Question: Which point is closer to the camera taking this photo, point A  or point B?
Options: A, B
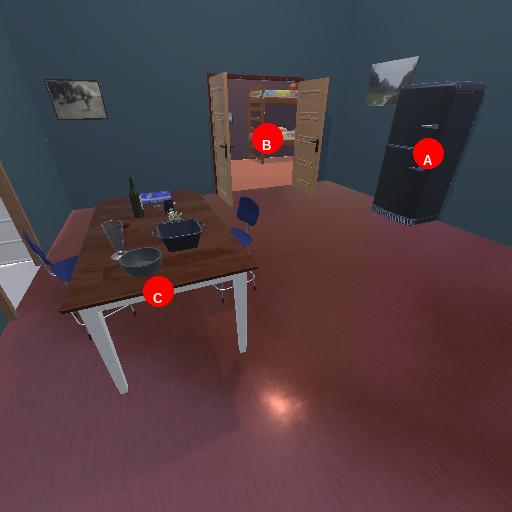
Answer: A